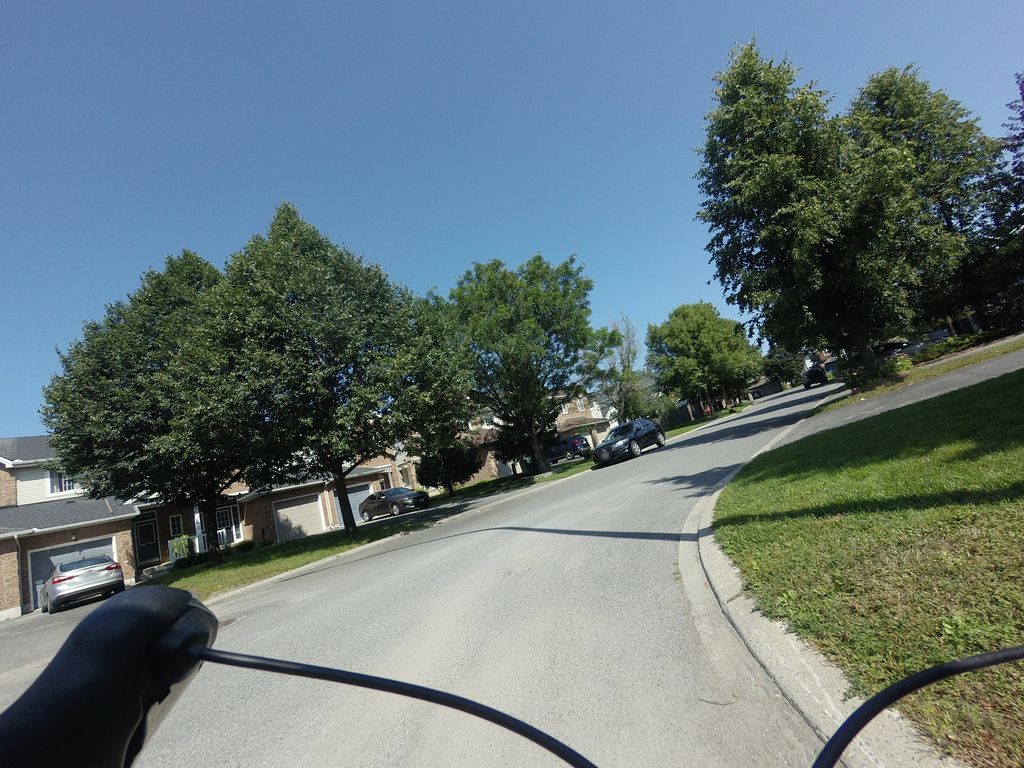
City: ottawa-gatineau